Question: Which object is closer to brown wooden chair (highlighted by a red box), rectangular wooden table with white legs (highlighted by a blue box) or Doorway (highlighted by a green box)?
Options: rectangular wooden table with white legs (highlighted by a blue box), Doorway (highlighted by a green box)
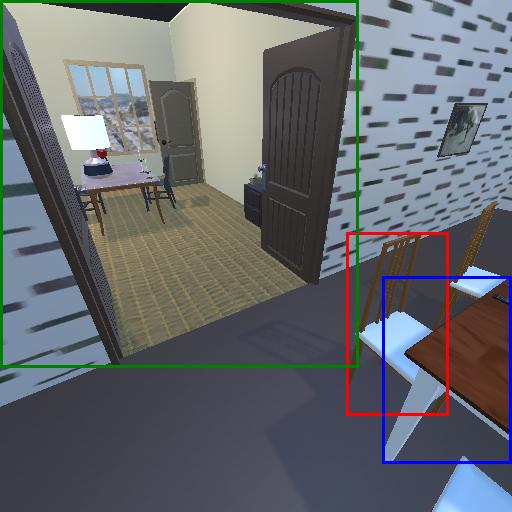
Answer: rectangular wooden table with white legs (highlighted by a blue box)